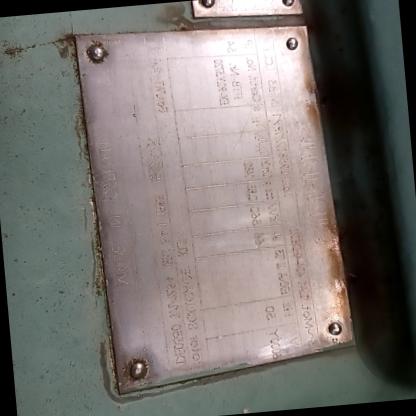
Klasa: tabliczka-znamionowa